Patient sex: M
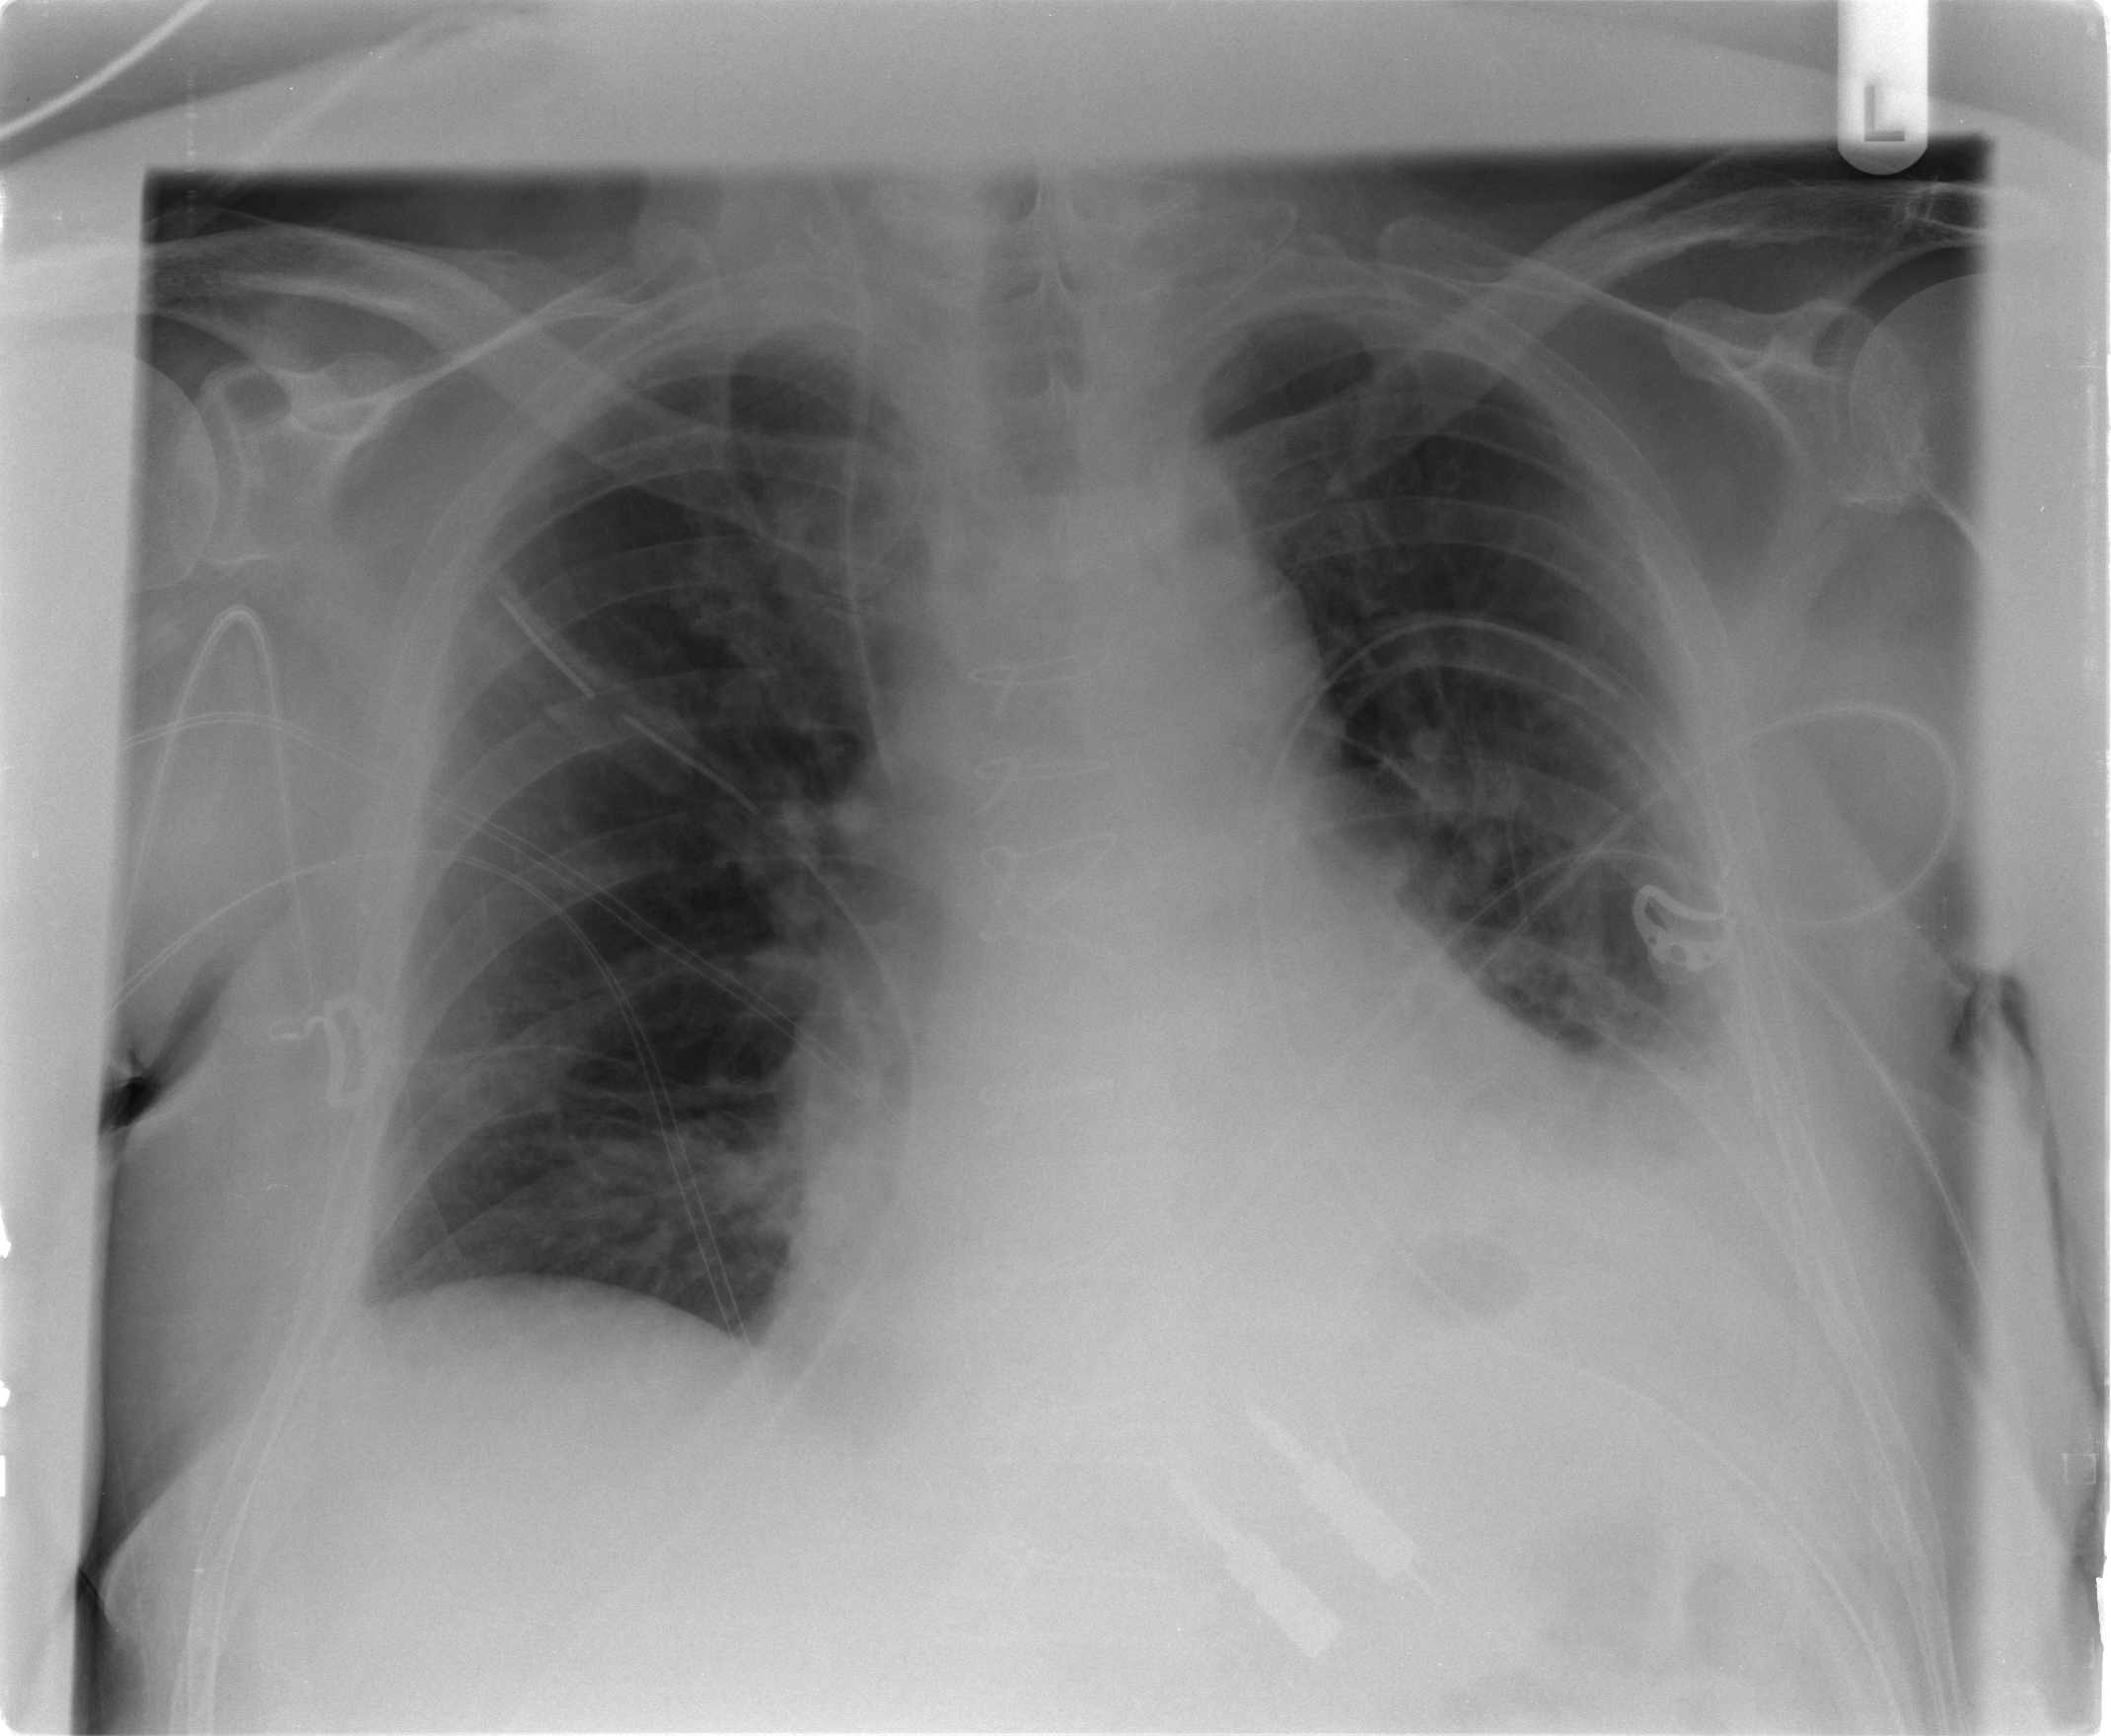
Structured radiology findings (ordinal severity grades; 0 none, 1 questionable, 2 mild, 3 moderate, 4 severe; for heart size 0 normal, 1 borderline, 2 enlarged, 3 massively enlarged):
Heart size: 2
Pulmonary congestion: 2
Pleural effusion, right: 1
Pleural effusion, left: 2
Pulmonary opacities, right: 0
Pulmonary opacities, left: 0
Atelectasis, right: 2
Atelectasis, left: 2